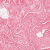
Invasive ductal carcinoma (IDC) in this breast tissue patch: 0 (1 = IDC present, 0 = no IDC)